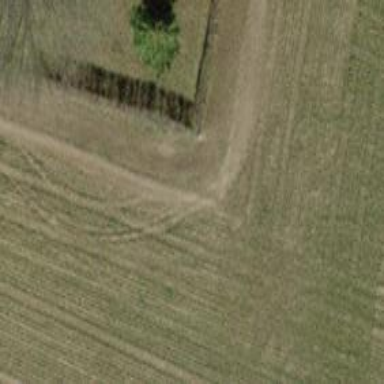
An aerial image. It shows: Unpaved path.